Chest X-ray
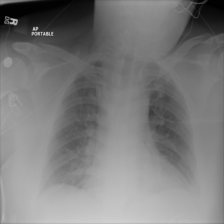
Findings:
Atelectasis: negative
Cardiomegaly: negative
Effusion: negative
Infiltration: negative
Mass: negative
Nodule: negative
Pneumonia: negative
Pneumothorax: negative
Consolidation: negative
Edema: negative
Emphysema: negative
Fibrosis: negative
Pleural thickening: negative
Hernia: negative